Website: apple
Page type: account-selection
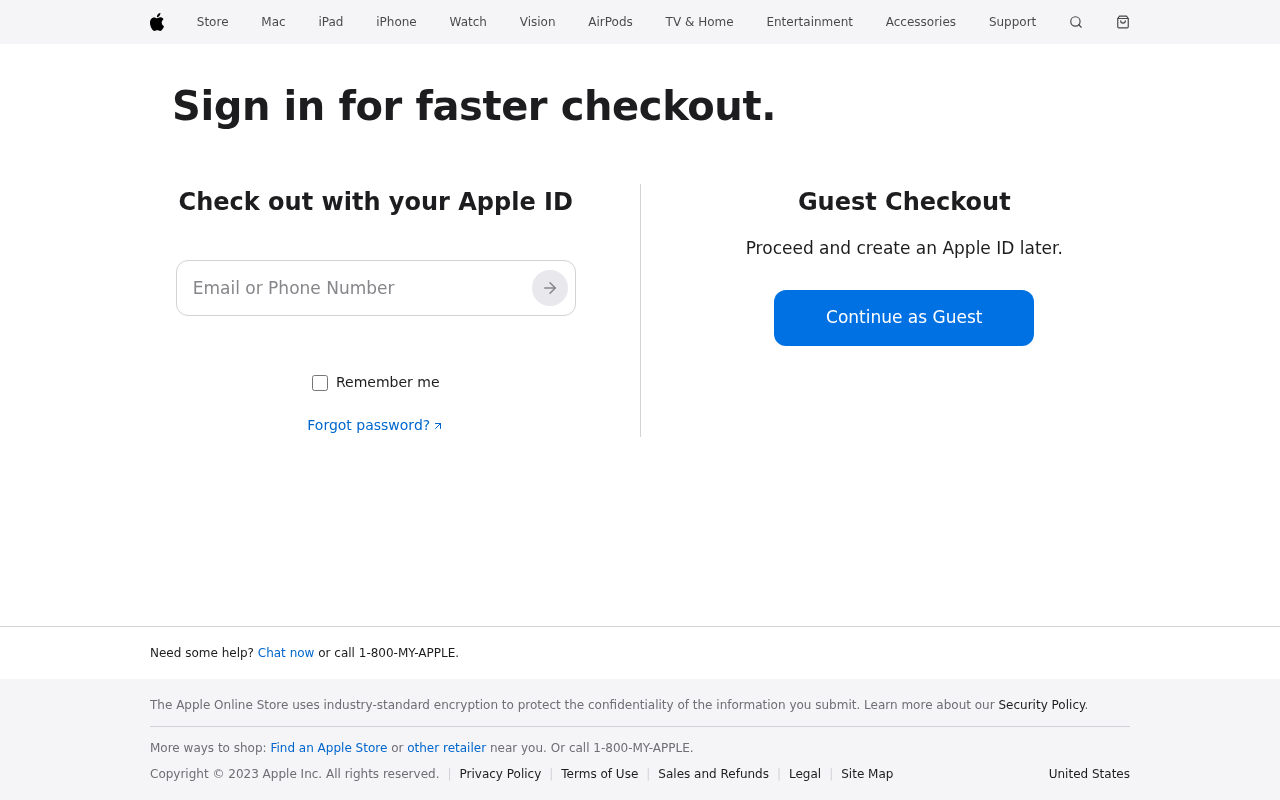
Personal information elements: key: PII_EMAIL
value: mark_bryan@yahoo.com